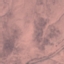
Land use / land cover: HerbaceousVegetation